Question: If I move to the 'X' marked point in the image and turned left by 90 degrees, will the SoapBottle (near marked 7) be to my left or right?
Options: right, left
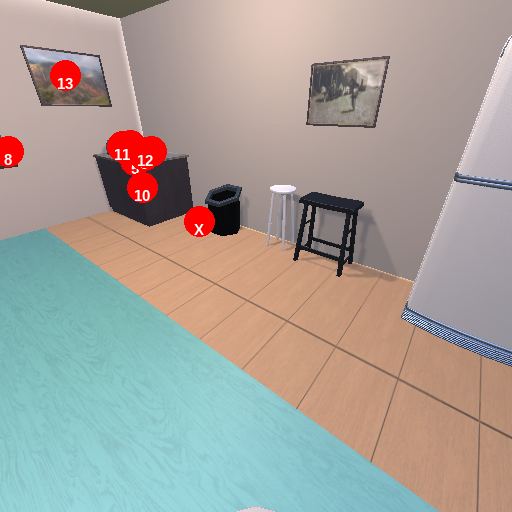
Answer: right